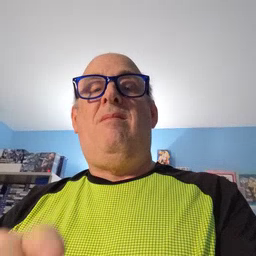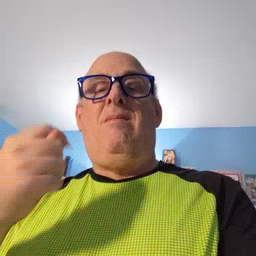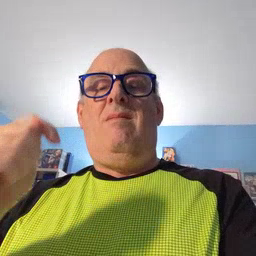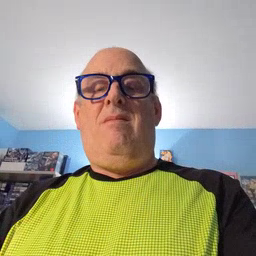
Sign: toy